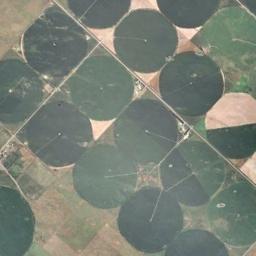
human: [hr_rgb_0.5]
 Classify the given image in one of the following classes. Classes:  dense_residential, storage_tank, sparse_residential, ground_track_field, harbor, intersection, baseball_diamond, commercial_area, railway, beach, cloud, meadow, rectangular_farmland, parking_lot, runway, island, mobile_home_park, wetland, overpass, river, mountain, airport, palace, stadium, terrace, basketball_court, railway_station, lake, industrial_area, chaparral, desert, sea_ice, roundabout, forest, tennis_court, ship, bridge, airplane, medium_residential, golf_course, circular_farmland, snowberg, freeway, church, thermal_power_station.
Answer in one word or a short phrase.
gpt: circular_farmland